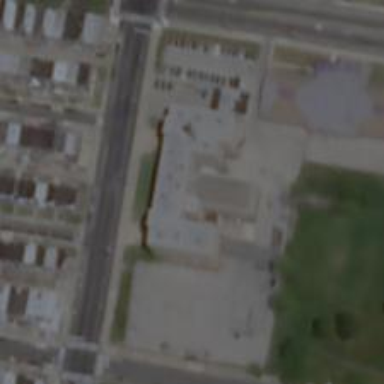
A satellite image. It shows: School.